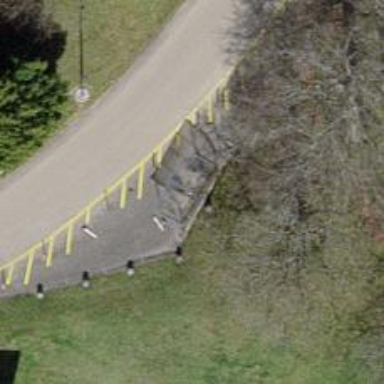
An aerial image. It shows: Bicycle parking facility.